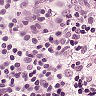
Metastatic tissue present: yes